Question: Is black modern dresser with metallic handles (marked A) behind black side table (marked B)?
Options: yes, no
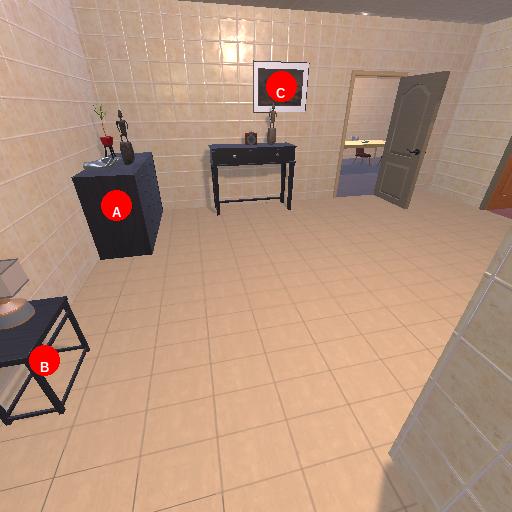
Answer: yes